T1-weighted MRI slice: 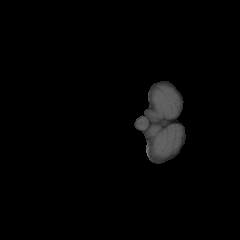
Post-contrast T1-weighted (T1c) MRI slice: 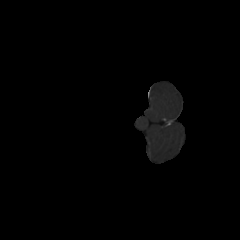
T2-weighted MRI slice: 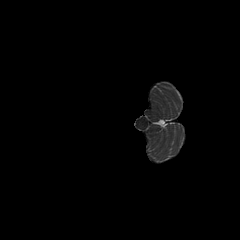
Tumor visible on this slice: no